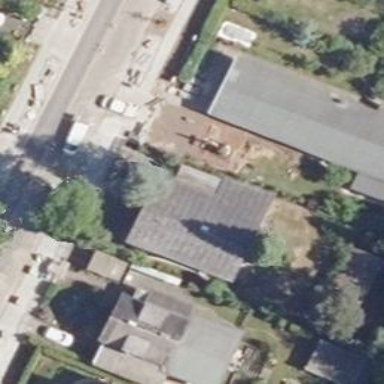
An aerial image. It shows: Detached building.